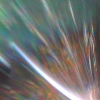
Label: sunburn